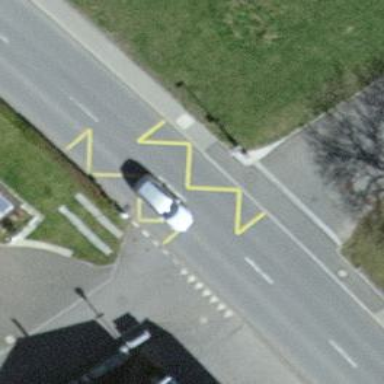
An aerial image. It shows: Bus stop with platform for public transport.